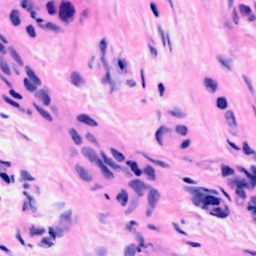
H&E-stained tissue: Breast